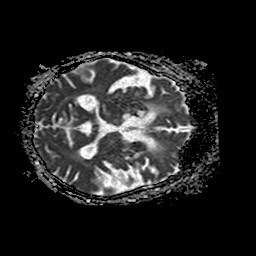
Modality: ADC
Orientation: axial
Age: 84
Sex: female
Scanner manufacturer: philips
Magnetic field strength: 1.5 T
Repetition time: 3.556 s
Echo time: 0.09719 s